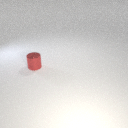
small red metal cylinder